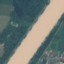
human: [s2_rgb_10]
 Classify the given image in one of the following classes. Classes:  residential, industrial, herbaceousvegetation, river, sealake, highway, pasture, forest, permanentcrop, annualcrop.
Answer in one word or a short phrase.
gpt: River